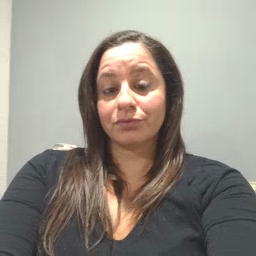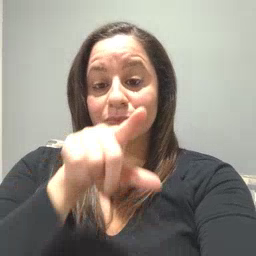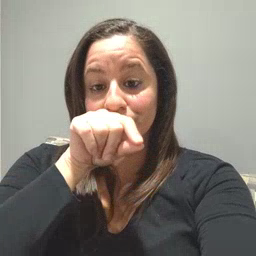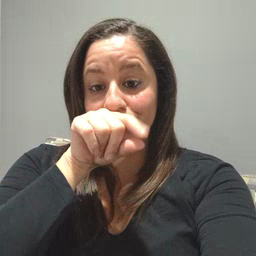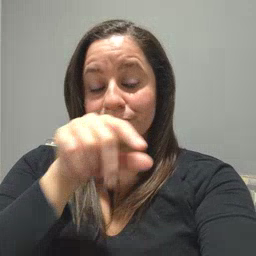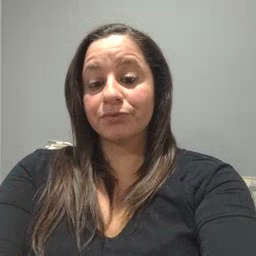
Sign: bird